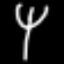
Label: fork